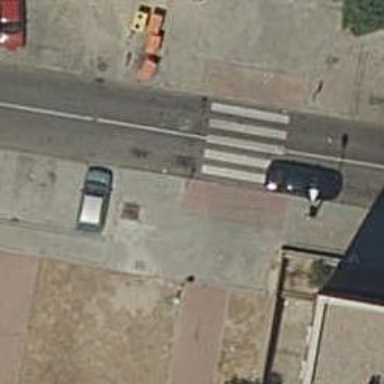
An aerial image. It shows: Uncontrolled zebra crossing on the road.